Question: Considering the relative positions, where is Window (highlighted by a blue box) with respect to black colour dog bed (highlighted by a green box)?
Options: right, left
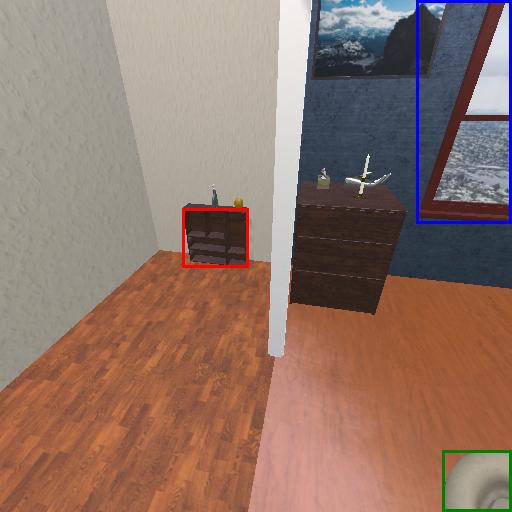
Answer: right